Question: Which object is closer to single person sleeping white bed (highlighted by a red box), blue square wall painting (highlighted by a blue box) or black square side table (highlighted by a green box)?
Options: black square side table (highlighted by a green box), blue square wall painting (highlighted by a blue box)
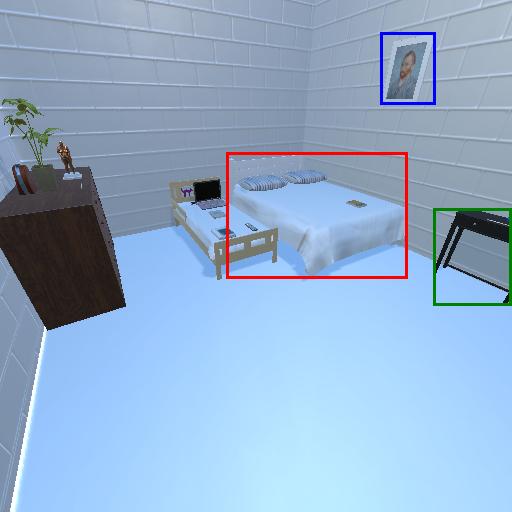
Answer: black square side table (highlighted by a green box)